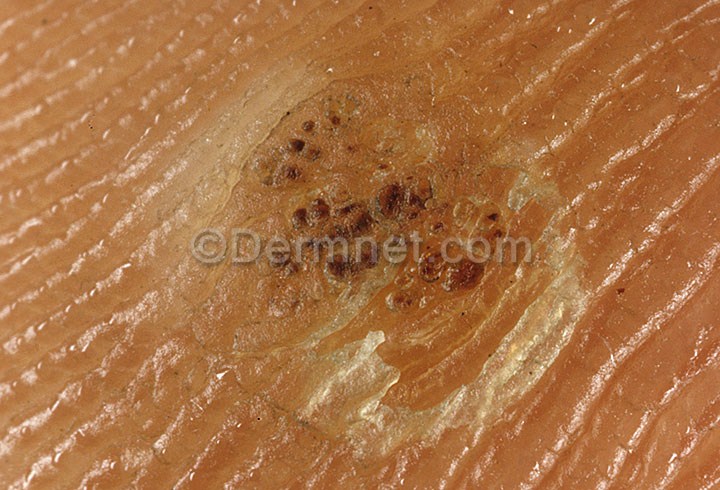
Disease: Warts Molluscum and other Viral Infections